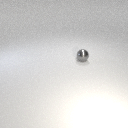
small gray metal sphere